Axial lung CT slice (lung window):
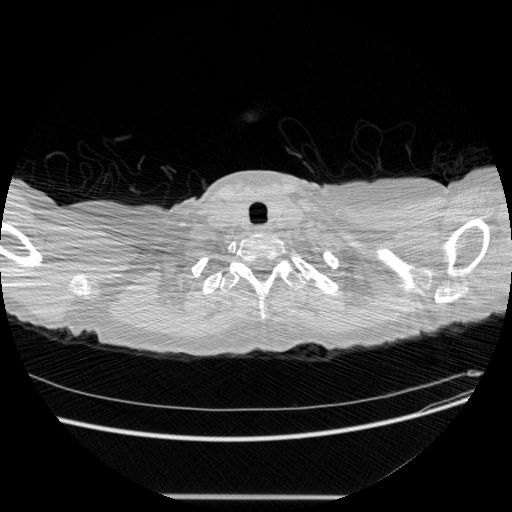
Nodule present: no